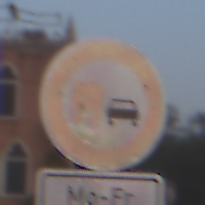
Verkehrszeichen: UeberholverbotKraftfahrzeuge
Zusatzzeichen unten: ZeitangabenMitBeschraenkungAufWochentage2
Umgebung: Outdoor, Urban
Tageszeit: SunriseSunset
Wetter: Clear
Licht: Natural
Jahreszeit: NotSpecified
Kontrast: MediumContrast